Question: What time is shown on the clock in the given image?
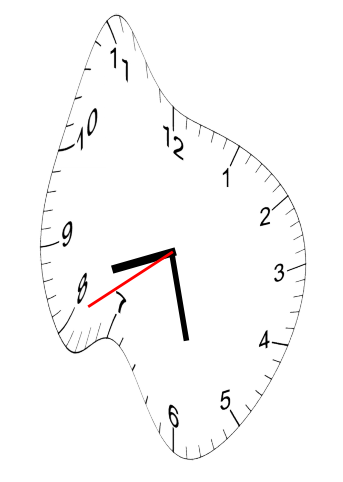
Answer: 08:27:40